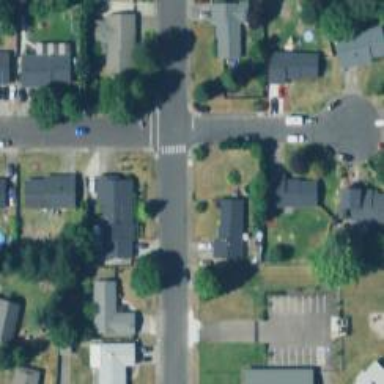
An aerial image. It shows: Residential road with sidewalk on the left side.